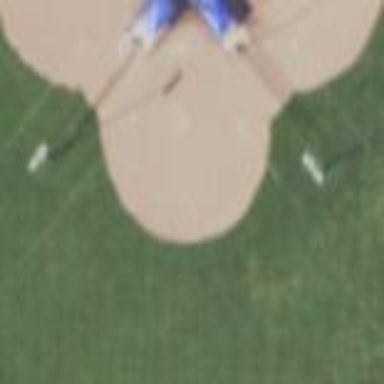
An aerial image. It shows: Baseball pitch for leisure and sports activities.